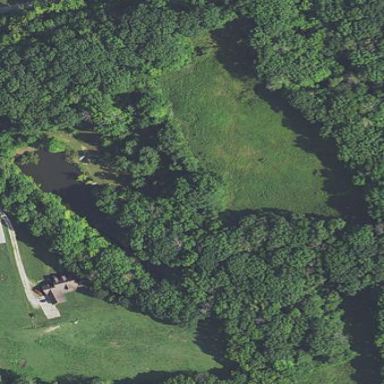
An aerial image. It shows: Pond surrounded by natural water.